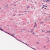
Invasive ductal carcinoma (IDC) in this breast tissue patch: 1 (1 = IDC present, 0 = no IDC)